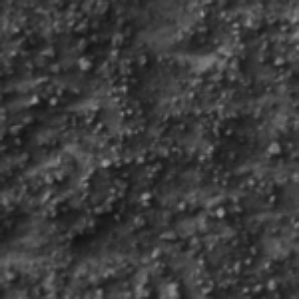
Label: frost